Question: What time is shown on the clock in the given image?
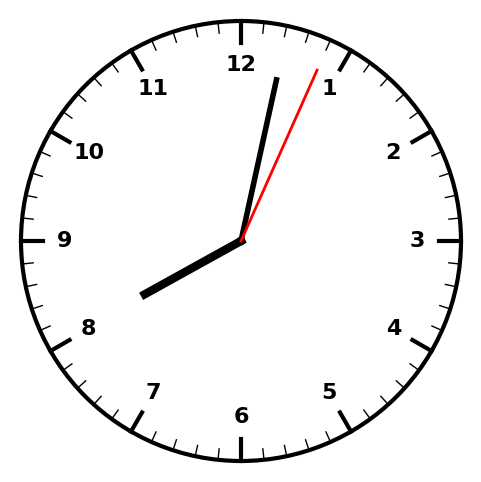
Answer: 08:02:04